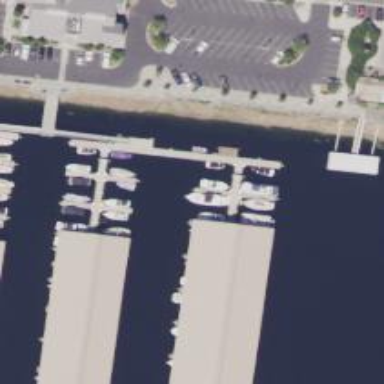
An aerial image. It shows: Man-made pier.